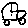
Label: car